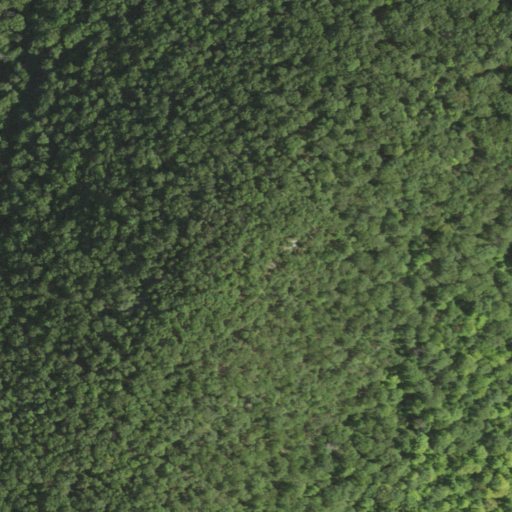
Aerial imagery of mountain in New York named East Mountain containing only deciduous forest